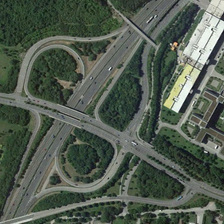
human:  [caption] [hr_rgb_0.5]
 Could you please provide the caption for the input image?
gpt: a road pass across a viaduct in the shape of figure of eight  nexting to some big buildings .

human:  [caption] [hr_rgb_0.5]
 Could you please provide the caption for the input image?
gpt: the highway viaduct spans the road below it with several side road connecting them .

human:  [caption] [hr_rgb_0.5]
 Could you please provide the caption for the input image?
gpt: a viaduct with three loops is built among some trees  at the corner of which is a series of buildings .

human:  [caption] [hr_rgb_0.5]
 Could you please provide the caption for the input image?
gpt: a viaduct with three loops is built among some trees  at the corner of which is a series of buildings .

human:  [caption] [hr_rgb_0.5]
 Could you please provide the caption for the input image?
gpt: several buildings and many green trees are near a viaduct .